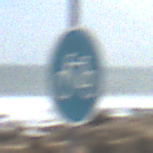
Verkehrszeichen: Radweg
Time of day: Midday
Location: Outdoor (Nature)
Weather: PartlyCloudy
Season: NotSpecified
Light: Natural